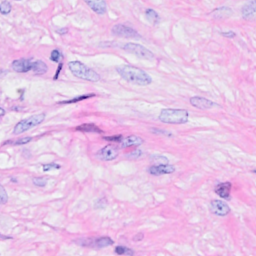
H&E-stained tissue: Breast